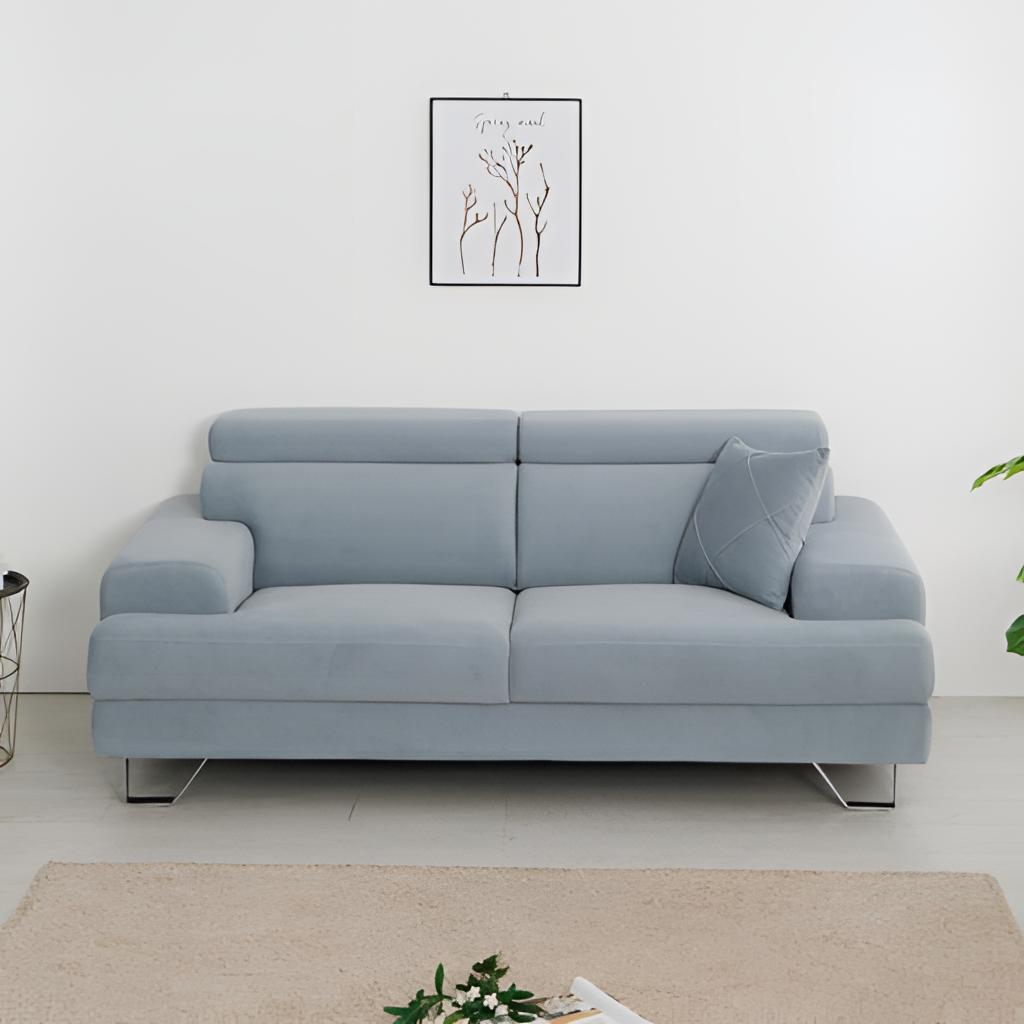
living room, blue fabric sofa, minimalist, tile flooring, with smooth pattern, paint wallpaper, with solid pattern